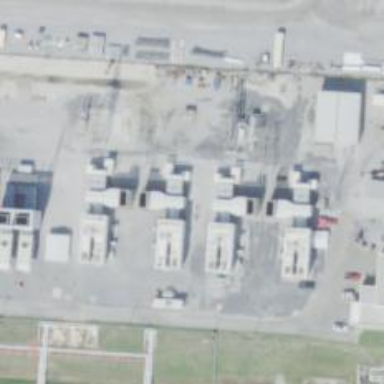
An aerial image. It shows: Gas turbine power generator.